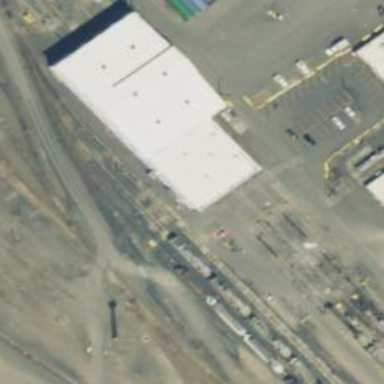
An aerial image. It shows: Railway yard used for servicing trains.